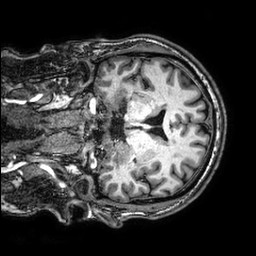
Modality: T1w
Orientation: coronal
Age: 54
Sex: male
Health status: healthy